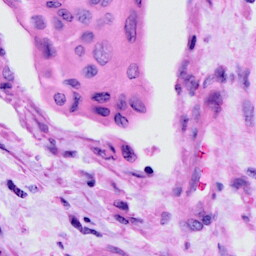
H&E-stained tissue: Cervix